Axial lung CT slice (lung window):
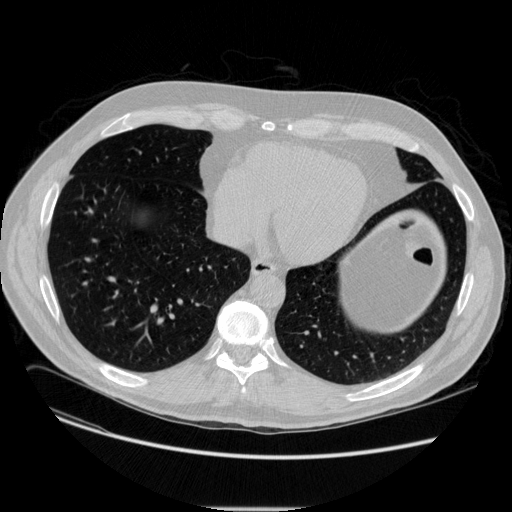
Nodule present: no